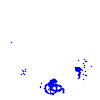
Particle: kaon